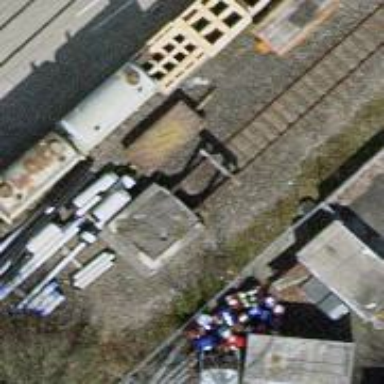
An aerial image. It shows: Railway buffer stop.